Question: As I try to input values and click submit button it says an error in exception
> You have an error in your SQL syntax; check the manual that corresponds to your MySQL server version for the right syntax to use near"paul@yahoo.com')' (the email that i input) at line 1
'''
int MobileNo;
string Mobile = txtMobile.Text;
int.TryParse(Mobile, out MobileNo);
MySqlConnection connection = new MySqlConnection(MyConnectionString);
MySqlCommand cmd;
connection.Open();
try
{
cmd = connection.CreateCommand();
cmd.CommandText = "INSERT INTO phonebook(Id,Name,MobileNo)VALUES(@Id,@Name,@MobileNo)";
cmd.Parameters.AddWithValue("@Id", int.Parse(txtId.Text));
cmd.Parameters.AddWithValue("@Name", txtName.Text);
cmd.Parameters.AddWithValue("@MobileNo", Mobile);
cmd.ExecuteNonQuery();
cmd.Parameters.Clear();
cmd.CommandText = "INSERT INTO email(Id,email)VALUES( ,@email)";
cmd.Parameters.AddWithValue("@Id", int.Parse(txtId.Text));
cmd.Parameters.AddWithValue("@email", txtEmail1.Text);
cmd.ExecuteNonQuery();
}
catch (Exception ex)
{
MessageBox.Show(ex.Message);
}
finally
{
if (connection.State == ConnectionState.Open)
{
connection.Close();
LoadData();
}
}
'''

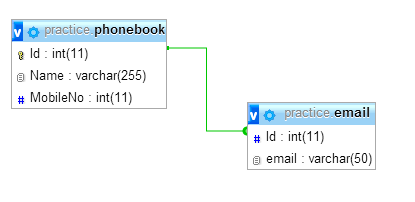
Answer: Change
> "INSERT INTO email(Id,email)VALUES( ,@email)";
To
> "INSERT INTO email (Id,email) VALUES (@Id ,@email)";
You're specifying that you're inserting data into two columns, but only supplying a single value.